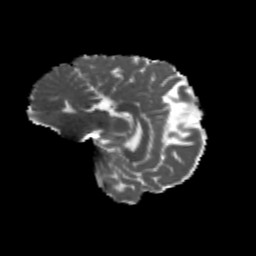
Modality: MD
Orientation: sagittal
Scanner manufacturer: siemens
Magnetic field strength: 3 T
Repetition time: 4.16 s
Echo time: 0.0806 s